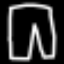
Label: pants